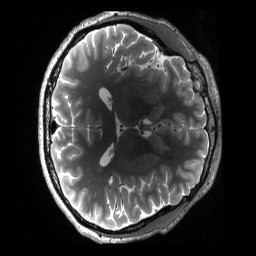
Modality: T2w
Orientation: axial
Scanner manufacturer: siemens
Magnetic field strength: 3 T
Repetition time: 3.2 s
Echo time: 0.563 s